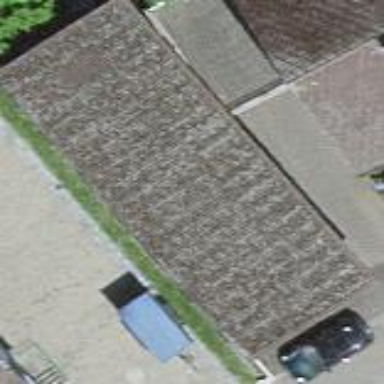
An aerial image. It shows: Barn.